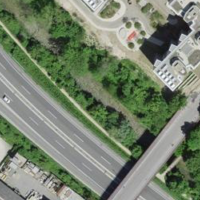
EUNIS habitat code: 57
Species observed at this site:
Gonepteryx rhamni